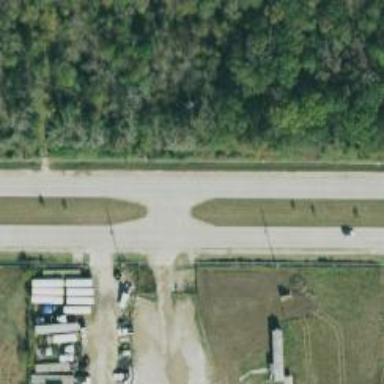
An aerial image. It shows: Secondary link road.